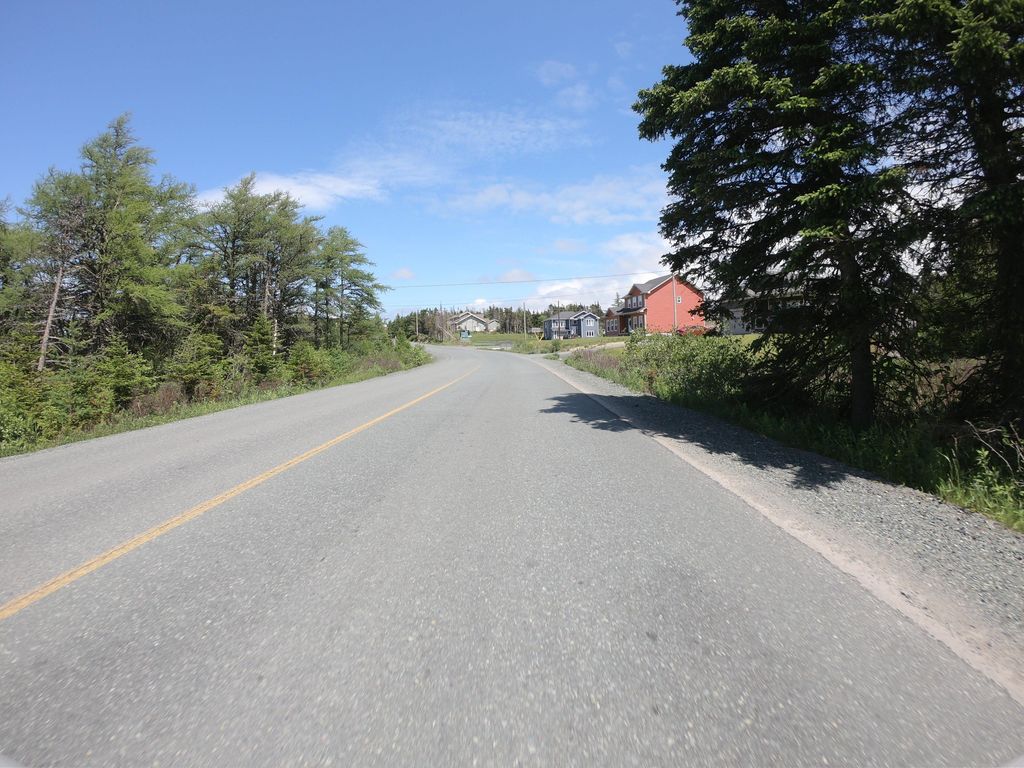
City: st_johns